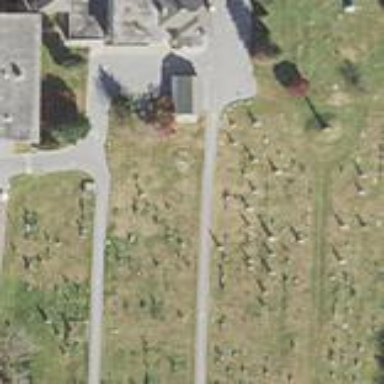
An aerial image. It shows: Cemetery.